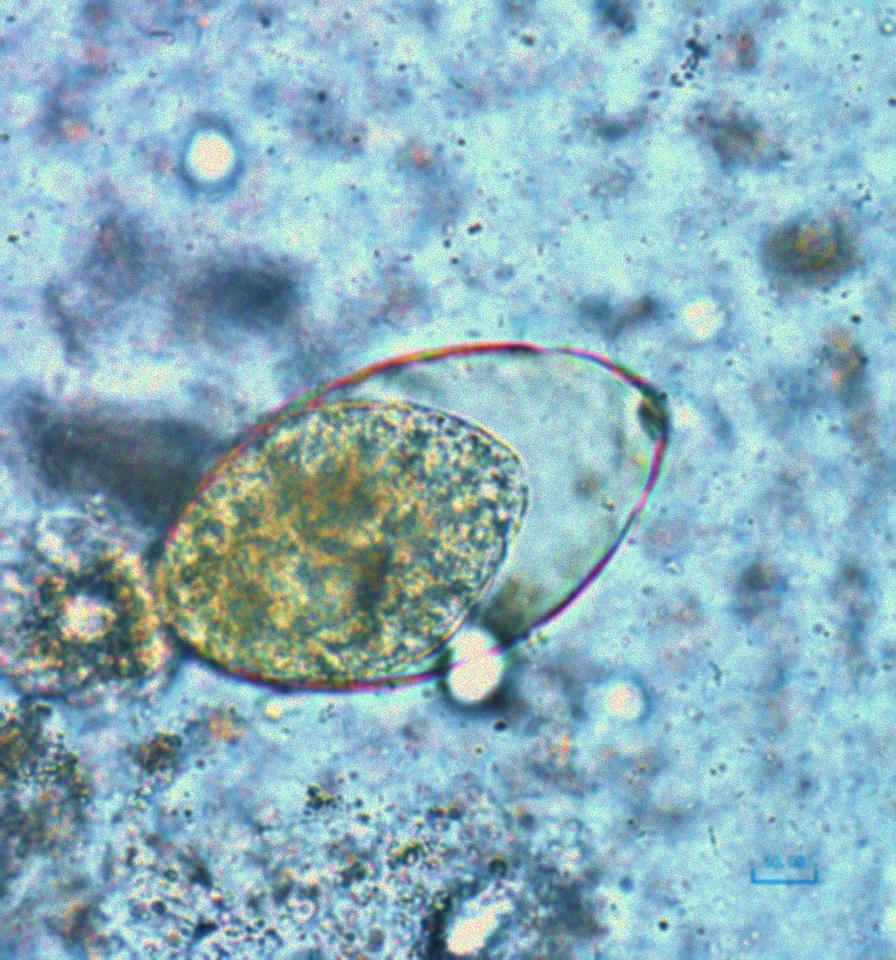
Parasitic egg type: Fasciolopsis buski